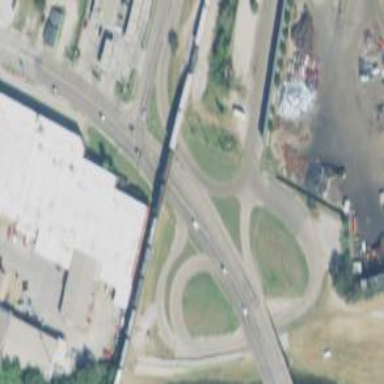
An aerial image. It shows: Secondary link road.